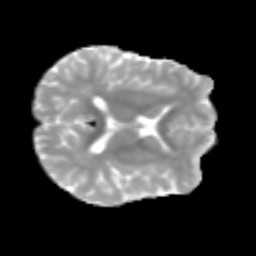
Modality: MD
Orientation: axial
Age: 21
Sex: female
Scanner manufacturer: siemens
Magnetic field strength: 3 T
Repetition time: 2.3 s
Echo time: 0.085 s